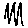
Label: zigzag